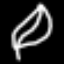
Label: leaf